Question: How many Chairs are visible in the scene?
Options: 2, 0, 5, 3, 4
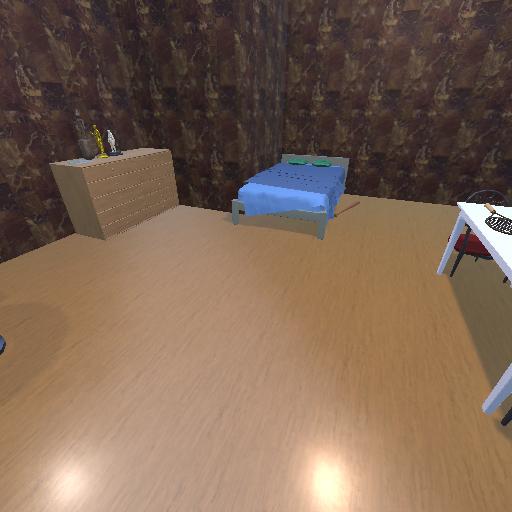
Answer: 2